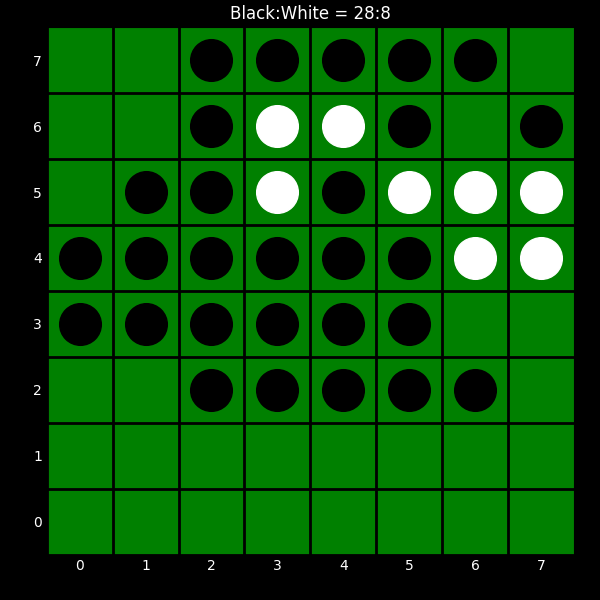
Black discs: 28
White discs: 8